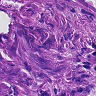
Metastatic tissue present: yes